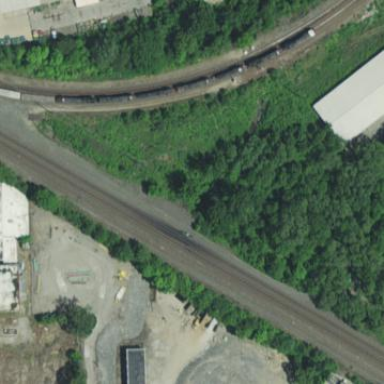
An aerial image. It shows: Railway area.